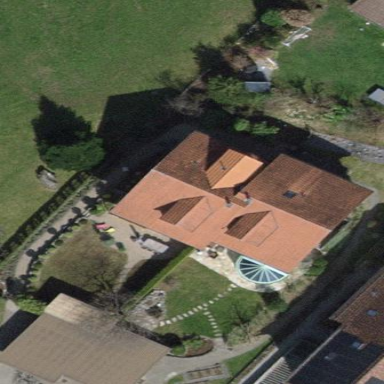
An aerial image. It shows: Gabled house with the roof oriented across.